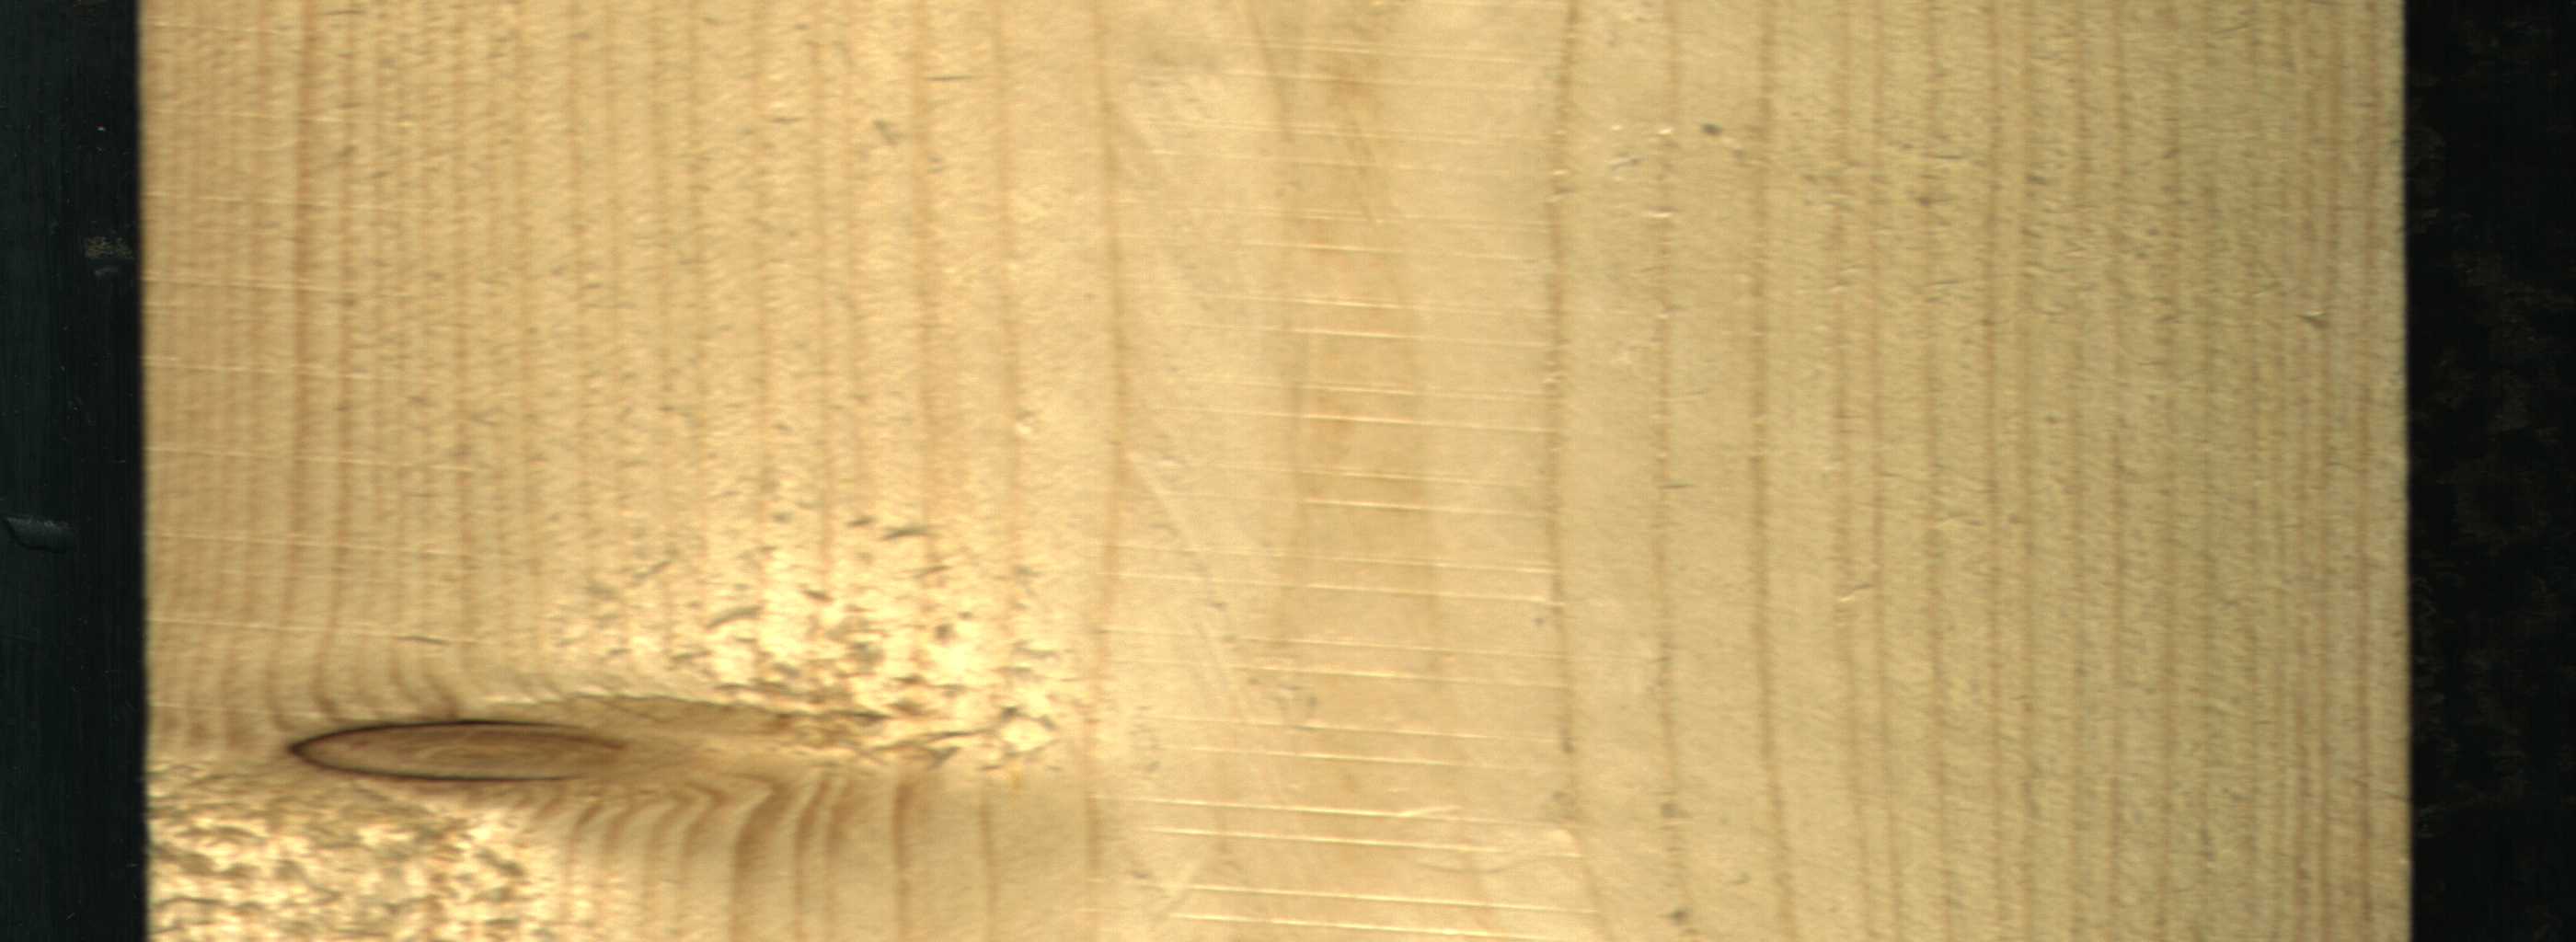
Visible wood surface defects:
Dead_Knot